Question: I am trying to create some kind of linkage between some buttons on the form so that when i click a button it highlights all the previous buttons to it [some kind of volume controller]

Imagine it as a volume controller. All these colored buttons will be gray and what i want to achieve is as you click on a button it colorizes all the buttons before it; However IDK what is the best way to make a behavior like this without involving tons of useless codes...
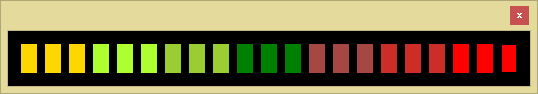
Answer: First you will need to add all the buttons to an array then handle it from there
### Code
'''
//Create an array of buttons and hook up the Click event of each of them
private Button[] VolumeButtons { get; set; }
public Main()
{
InitializeComponent();
//Assuming that you have 21 buttons as it appears in your picture...
VolumeButtons = new Button[21];
VolumeButtons[0] = button1;
VolumeButtons[1] = button2;
VolumeButtons[2] = button3;
VolumeButtons[3] = button4;
VolumeButtons[4] = button5;
VolumeButtons[5] = button6;
VolumeButtons[6] = button7;
VolumeButtons[7] = button8;
VolumeButtons[8] = button9;
VolumeButtons[9] = button10;
VolumeButtons[10] = button11;
VolumeButtons[11] = button12;
VolumeButtons[12] = button13;
VolumeButtons[13] = button14;
VolumeButtons[14] = button15;
VolumeButtons[15] = button16;
VolumeButtons[16] = button17;
VolumeButtons[17] = button18;
VolumeButtons[18] = button19;
VolumeButtons[19] = button20;
VolumeButtons[20] = button21;
foreach (var volumeButton in VolumeButtons)
volumeButton.Click += VolumeButton_Click;
}
void VolumeButton_Click(object sender, EventArgs e)
{
//Find the index of the clicked button
int index = Array.FindIndex(VolumeButtons, 0, VolumeButtons.Length, button => button == ((Button)sender));
//Set the color of all the previous buttons to Aqua, and all the forward buttons to gray [ you may play with it to match your colors then ]
for (int i = 0; i < VolumeButtons.Length; i++)
VolumeButtons[i].BackColor = i <= index ? Color.Aqua : Color.Gray;
}
'''